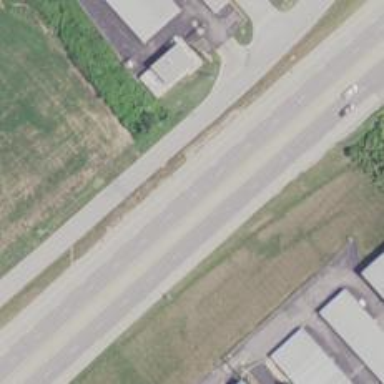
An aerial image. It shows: Trunk highway.